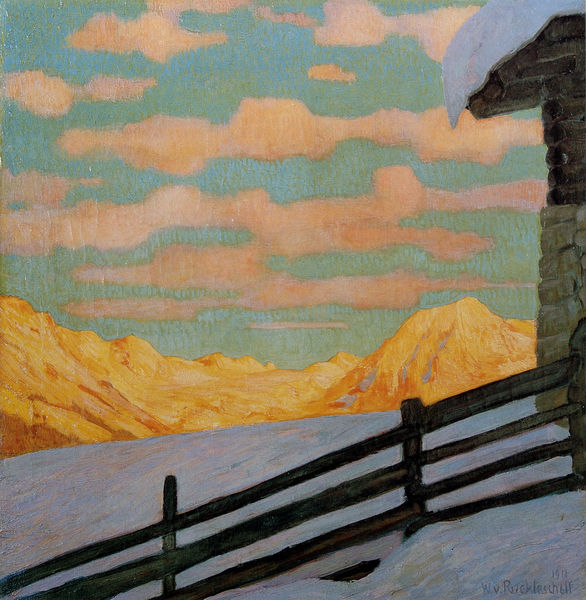
Titel: Winter in den Bergen - Klosters-Selfranga
Künstler: Walter von Ruckteschell
Institution: (Privatbesitz)
Schlagwörter: blau, gemälde, himmel, schatten, weiß, wolken, gelb, grün, landschaft, ocker, sand, braun, bunt, grau, hell, holz, licht, orange, schwarz, ausblick, blick, dach, eis, haus, rot, schnee, wiese, wolke, zaun, beige, expressionismus, flächig, malerei, stein, steine, signatur, öl, horizont, kalt, sonnenaufgang, hütte, sonne, gold, kontrast, rosa, hellblau, aussicht, perspektive, abhang, warm, berge, farben, gebirge, gipfel, gletscher, hang, modern, wüste, mauer, farbe, sonnenuntergang, alm, berglandschaft, latten, lattenzaun, steinmauer, winter, idylle, signiert, holzzaun, ölgemälde, impressionistisch, inschrift, geländer, stimmung, abendrot, pfosten, panorama, glut, alpen, idyllisch, schweiz, wolkig, leinwand, hodler, sonnenschein, warme farben, berghütte, ros, blockhaus, steinhaus, ebenen, pastel, organge, cyan, datiert, alpenglühen, alpengrlühen, bergidyll, glühen der berge, rücklaschll, schäfchenwolken, steinhütte, almhütte, dunkek, warz, 1911, grühen